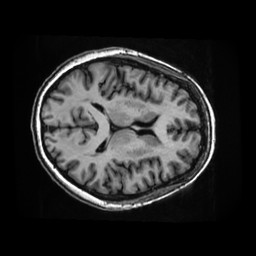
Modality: T1w
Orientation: axial
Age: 66
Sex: female
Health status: healthy
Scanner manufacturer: ge
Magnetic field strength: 3 T
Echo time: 0.0052 s